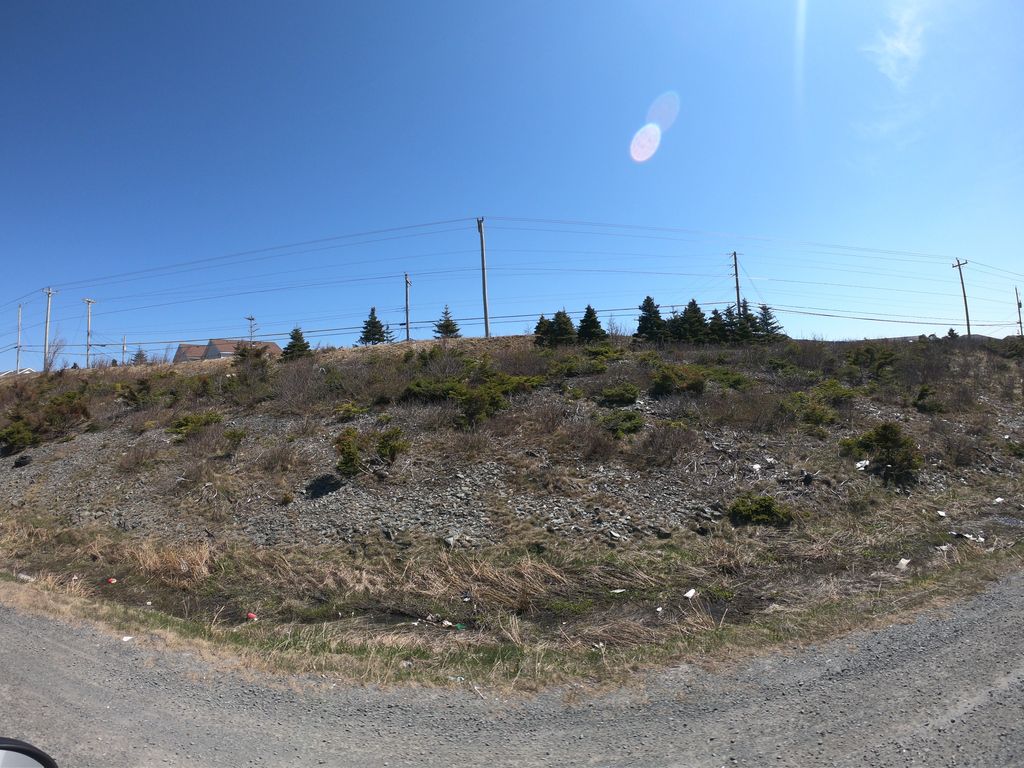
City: st_johns